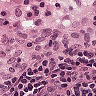
Metastatic tissue present: no